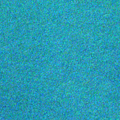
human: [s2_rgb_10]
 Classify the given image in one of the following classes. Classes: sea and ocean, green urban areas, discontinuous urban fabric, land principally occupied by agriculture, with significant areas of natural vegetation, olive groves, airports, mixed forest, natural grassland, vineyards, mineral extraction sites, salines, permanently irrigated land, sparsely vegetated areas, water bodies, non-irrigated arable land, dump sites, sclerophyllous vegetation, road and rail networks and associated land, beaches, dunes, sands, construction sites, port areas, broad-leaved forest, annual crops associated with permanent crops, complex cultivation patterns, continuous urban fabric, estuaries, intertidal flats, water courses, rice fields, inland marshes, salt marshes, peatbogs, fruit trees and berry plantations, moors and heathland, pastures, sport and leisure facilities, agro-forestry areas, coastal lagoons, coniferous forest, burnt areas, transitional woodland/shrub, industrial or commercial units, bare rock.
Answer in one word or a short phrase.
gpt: sea and ocean